Aerial crown-view tile of a tropical tree (Barro Colorado Island, Panama), acquired 20250414:
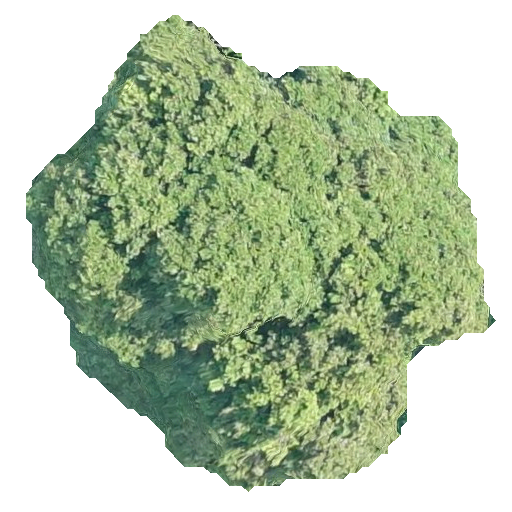
Species: Prioria copaifera
GBIF accepted scientific name: Prioria copaifera
Crown area: 217.505 m²